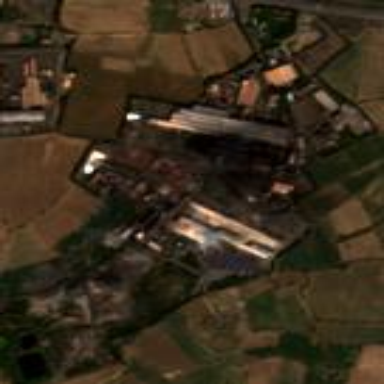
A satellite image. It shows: Industrial area.